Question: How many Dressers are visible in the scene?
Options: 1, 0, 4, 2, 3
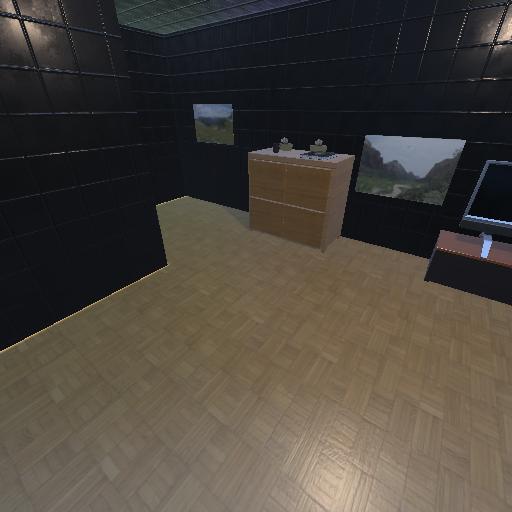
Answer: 1